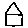
Label: house